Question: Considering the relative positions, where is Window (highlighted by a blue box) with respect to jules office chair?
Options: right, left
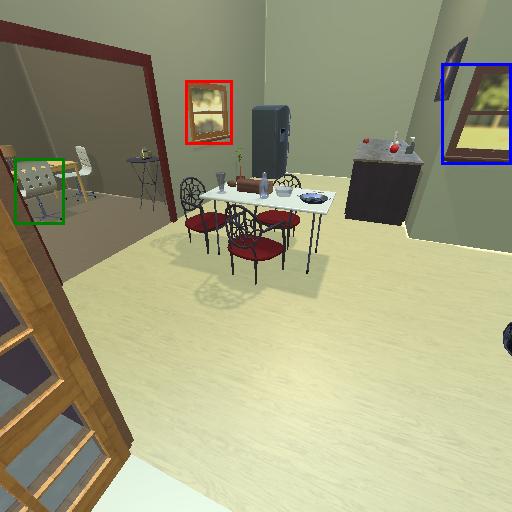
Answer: right